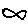
Label: fish